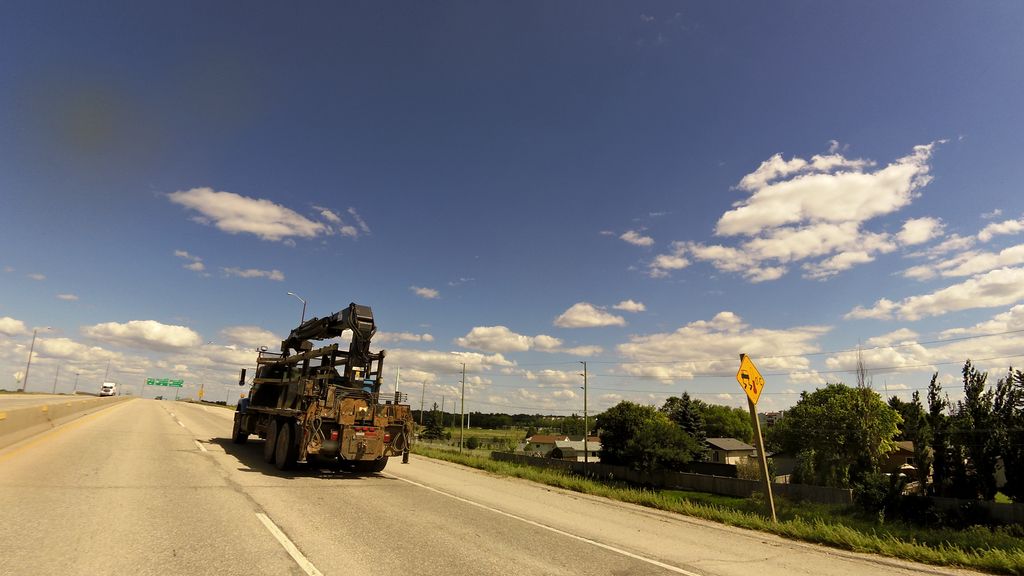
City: winnipeg